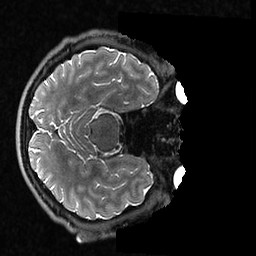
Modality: T2w
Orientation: axial
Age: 35
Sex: male
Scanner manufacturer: ge
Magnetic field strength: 3 T
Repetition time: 3.202 s
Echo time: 0.05934 s